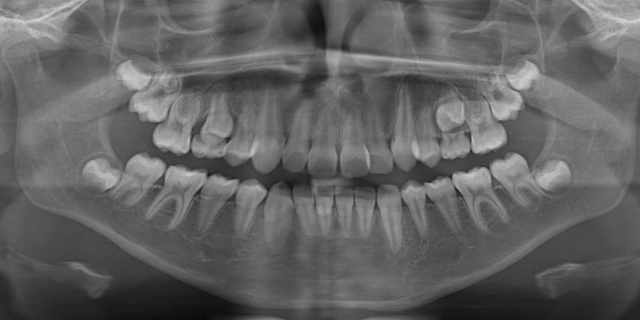
adult